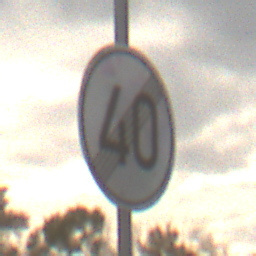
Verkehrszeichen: EndeGeschwindigkeit40
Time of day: MorningAfternoon
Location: Outdoor (Nature)
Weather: Overcast
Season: NotSpecified
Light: Natural